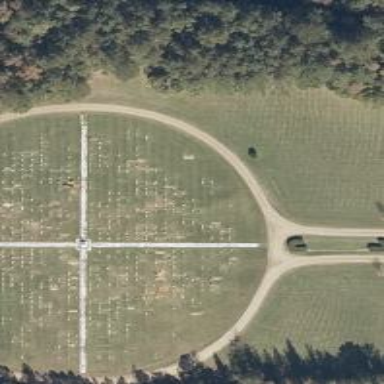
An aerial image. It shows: Cemetery.